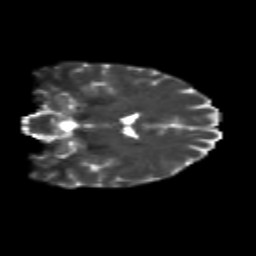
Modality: T2w
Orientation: coronal
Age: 31
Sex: female
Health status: healthy
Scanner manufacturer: siemens
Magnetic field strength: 3 T
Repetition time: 10.8 s
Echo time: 0.082 s